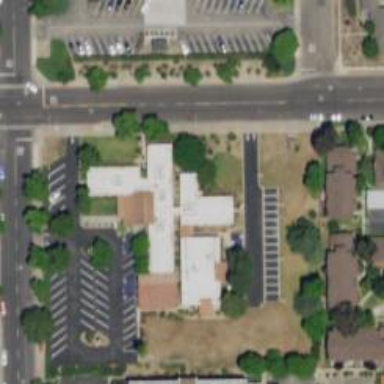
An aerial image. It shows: Healthcare clinic.